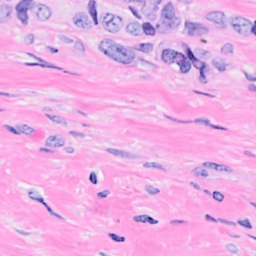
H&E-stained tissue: Breast